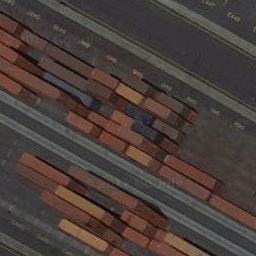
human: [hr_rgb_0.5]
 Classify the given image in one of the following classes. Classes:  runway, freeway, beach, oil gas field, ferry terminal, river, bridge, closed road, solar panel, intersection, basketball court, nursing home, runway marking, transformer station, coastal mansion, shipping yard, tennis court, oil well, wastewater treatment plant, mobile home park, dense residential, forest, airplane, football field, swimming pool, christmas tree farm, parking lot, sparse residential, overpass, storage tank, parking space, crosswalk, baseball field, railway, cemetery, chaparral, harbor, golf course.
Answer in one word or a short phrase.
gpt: shipping yard